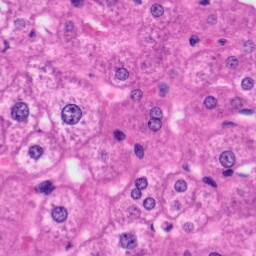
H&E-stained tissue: Liver